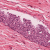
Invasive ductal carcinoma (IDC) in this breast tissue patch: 1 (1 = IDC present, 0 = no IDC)